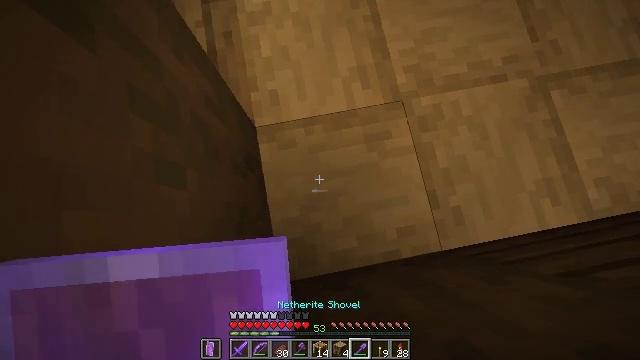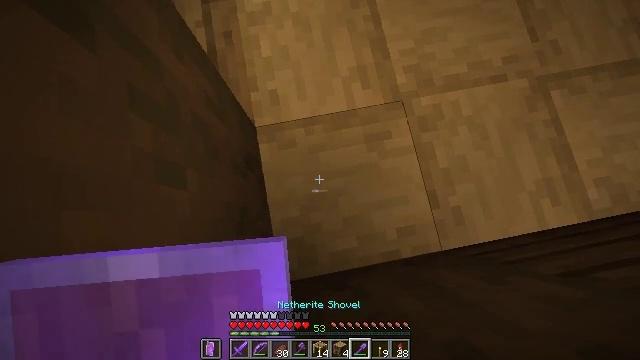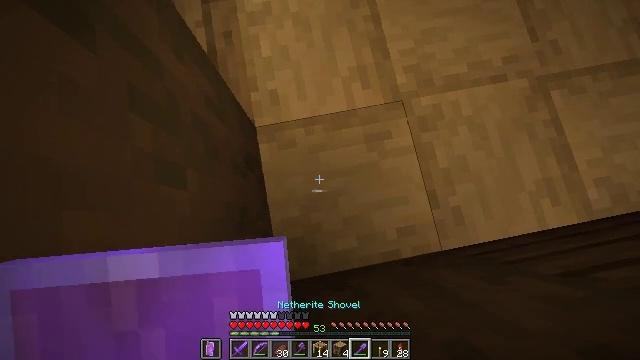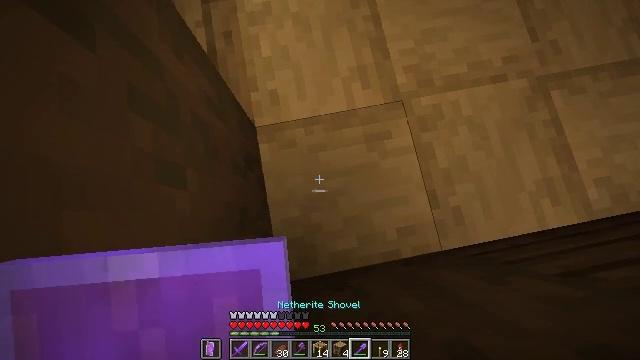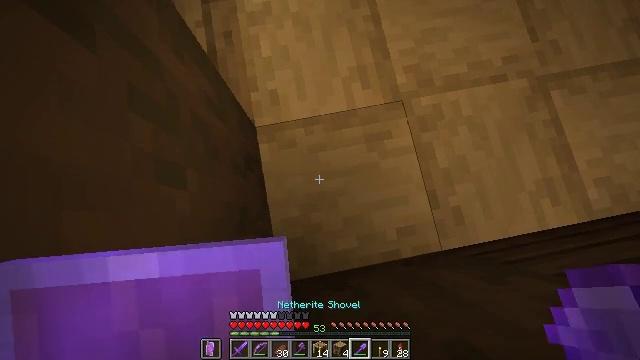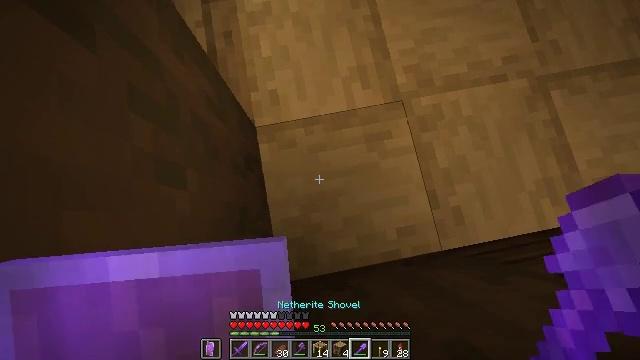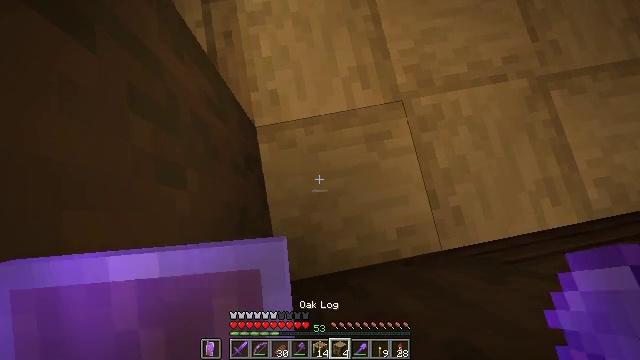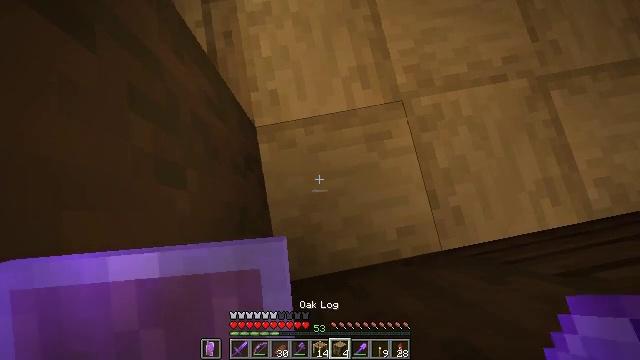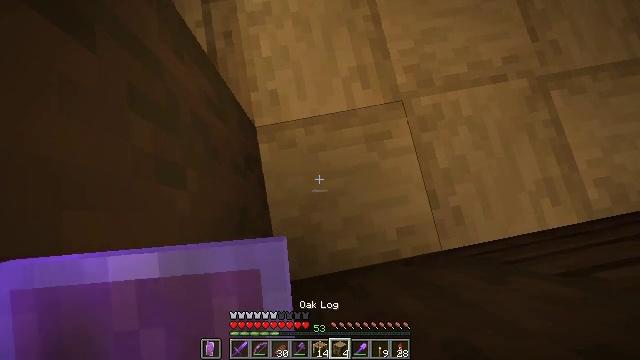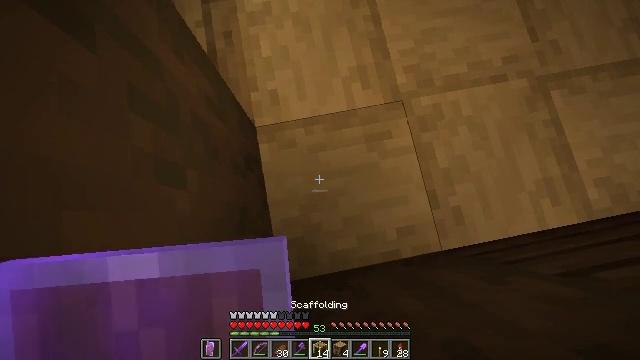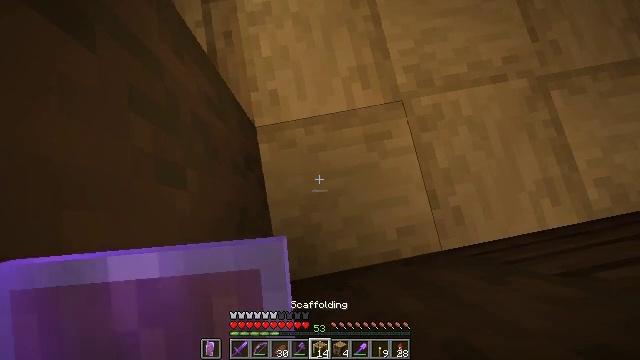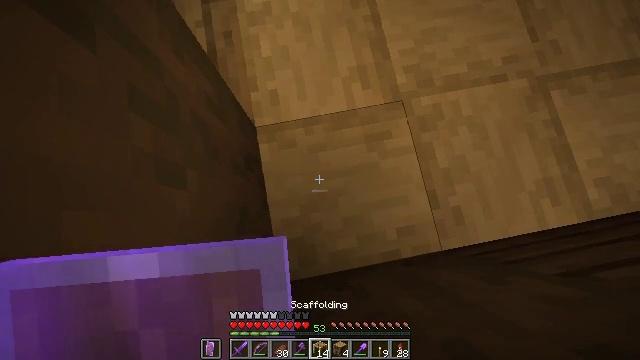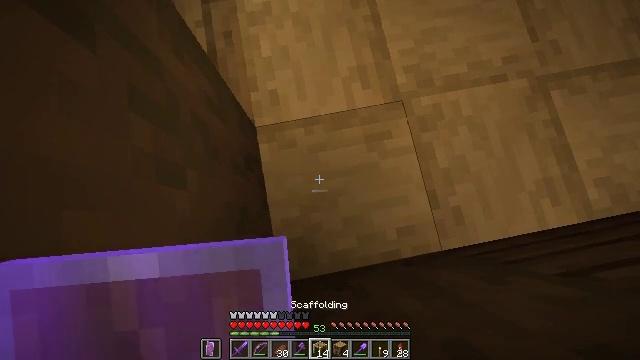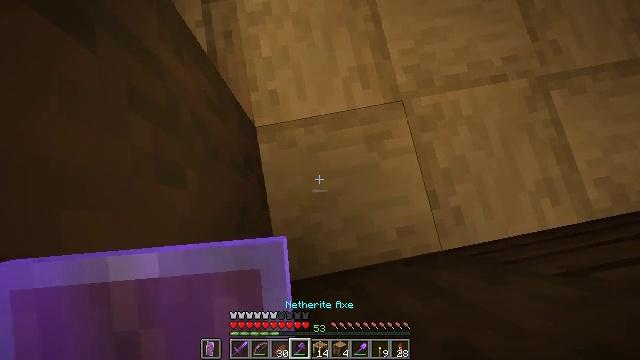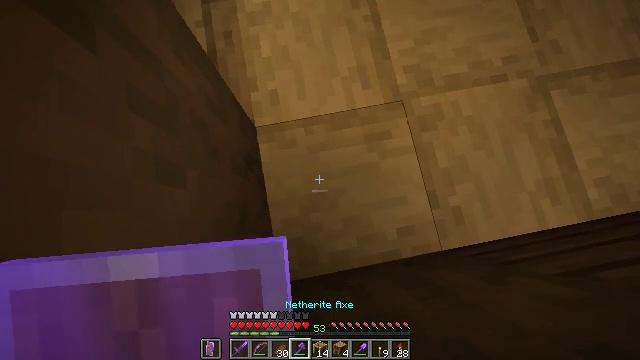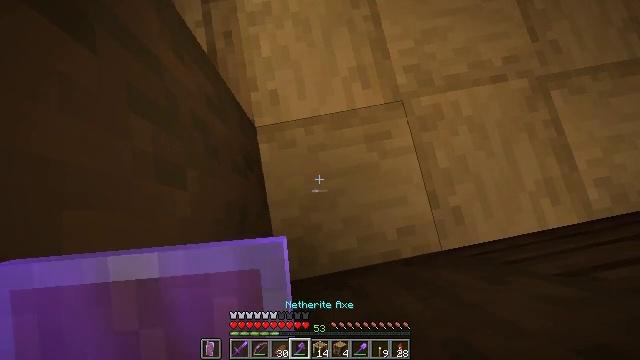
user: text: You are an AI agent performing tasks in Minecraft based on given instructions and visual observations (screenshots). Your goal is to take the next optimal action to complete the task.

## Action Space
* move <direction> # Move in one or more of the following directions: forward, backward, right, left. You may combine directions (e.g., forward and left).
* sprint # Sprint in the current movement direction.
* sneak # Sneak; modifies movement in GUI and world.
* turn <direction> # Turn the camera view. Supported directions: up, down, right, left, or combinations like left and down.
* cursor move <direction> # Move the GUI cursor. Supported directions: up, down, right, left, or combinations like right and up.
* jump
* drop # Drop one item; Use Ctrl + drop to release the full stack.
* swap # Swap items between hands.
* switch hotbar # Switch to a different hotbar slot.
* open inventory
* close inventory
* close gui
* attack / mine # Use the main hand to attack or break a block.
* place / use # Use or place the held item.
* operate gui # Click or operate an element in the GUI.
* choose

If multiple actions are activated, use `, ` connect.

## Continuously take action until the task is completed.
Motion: motion action
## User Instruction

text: Gather stripped oak log from a tree.
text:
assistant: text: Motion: no_op
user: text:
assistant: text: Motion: no_op
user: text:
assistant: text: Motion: no_op
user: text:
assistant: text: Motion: no_op
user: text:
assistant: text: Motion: no_op
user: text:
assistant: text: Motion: no_op
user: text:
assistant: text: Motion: no_op
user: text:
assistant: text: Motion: no_op
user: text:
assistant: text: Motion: no_op
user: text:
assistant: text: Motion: no_op
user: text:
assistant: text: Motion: no_op
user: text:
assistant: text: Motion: no_op
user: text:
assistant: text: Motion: no_op
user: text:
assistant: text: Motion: no_op
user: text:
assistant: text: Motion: no_op
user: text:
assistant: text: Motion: no_op
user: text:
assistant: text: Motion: no_op
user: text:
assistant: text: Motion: no_op
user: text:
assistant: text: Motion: no_op
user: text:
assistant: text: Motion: no_op
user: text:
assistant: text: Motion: no_op
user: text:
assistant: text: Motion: attack / mine
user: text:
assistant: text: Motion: attack / mine
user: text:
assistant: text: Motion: attack / mine
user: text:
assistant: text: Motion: attack / mine
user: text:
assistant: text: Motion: attack / mine
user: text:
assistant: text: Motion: no_op
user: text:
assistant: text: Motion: no_op
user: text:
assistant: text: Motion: no_op
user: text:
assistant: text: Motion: turn left and up